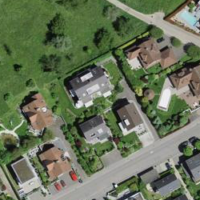
EUNIS habitat code: 55
Species observed at this site:
Jasminum nudiflorum